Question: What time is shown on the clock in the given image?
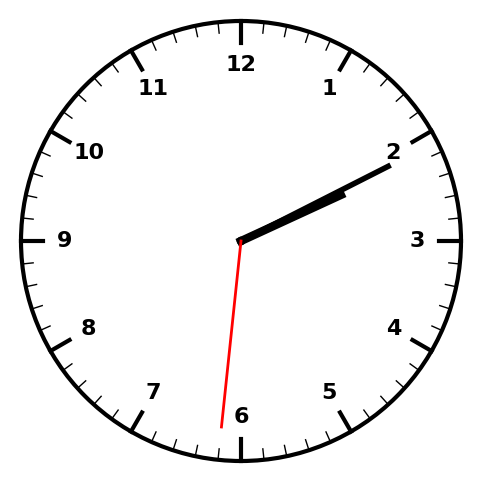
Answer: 02:10:31